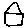
Label: house